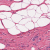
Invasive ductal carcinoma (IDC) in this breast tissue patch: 0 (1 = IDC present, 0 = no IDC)